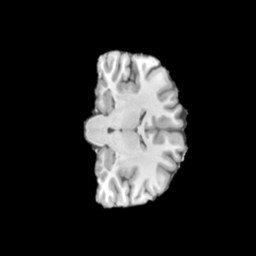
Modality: T1w
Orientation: coronal